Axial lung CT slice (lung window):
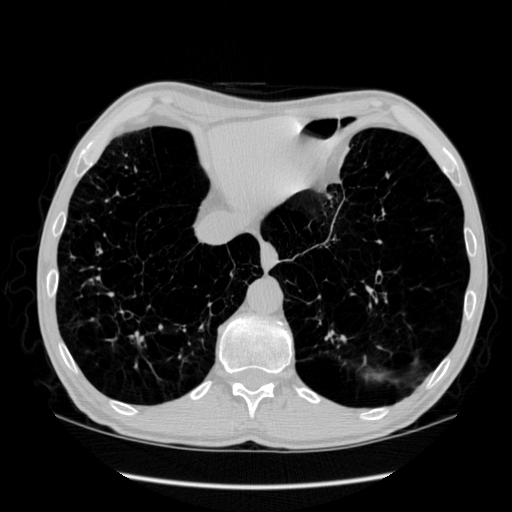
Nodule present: no